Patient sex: F
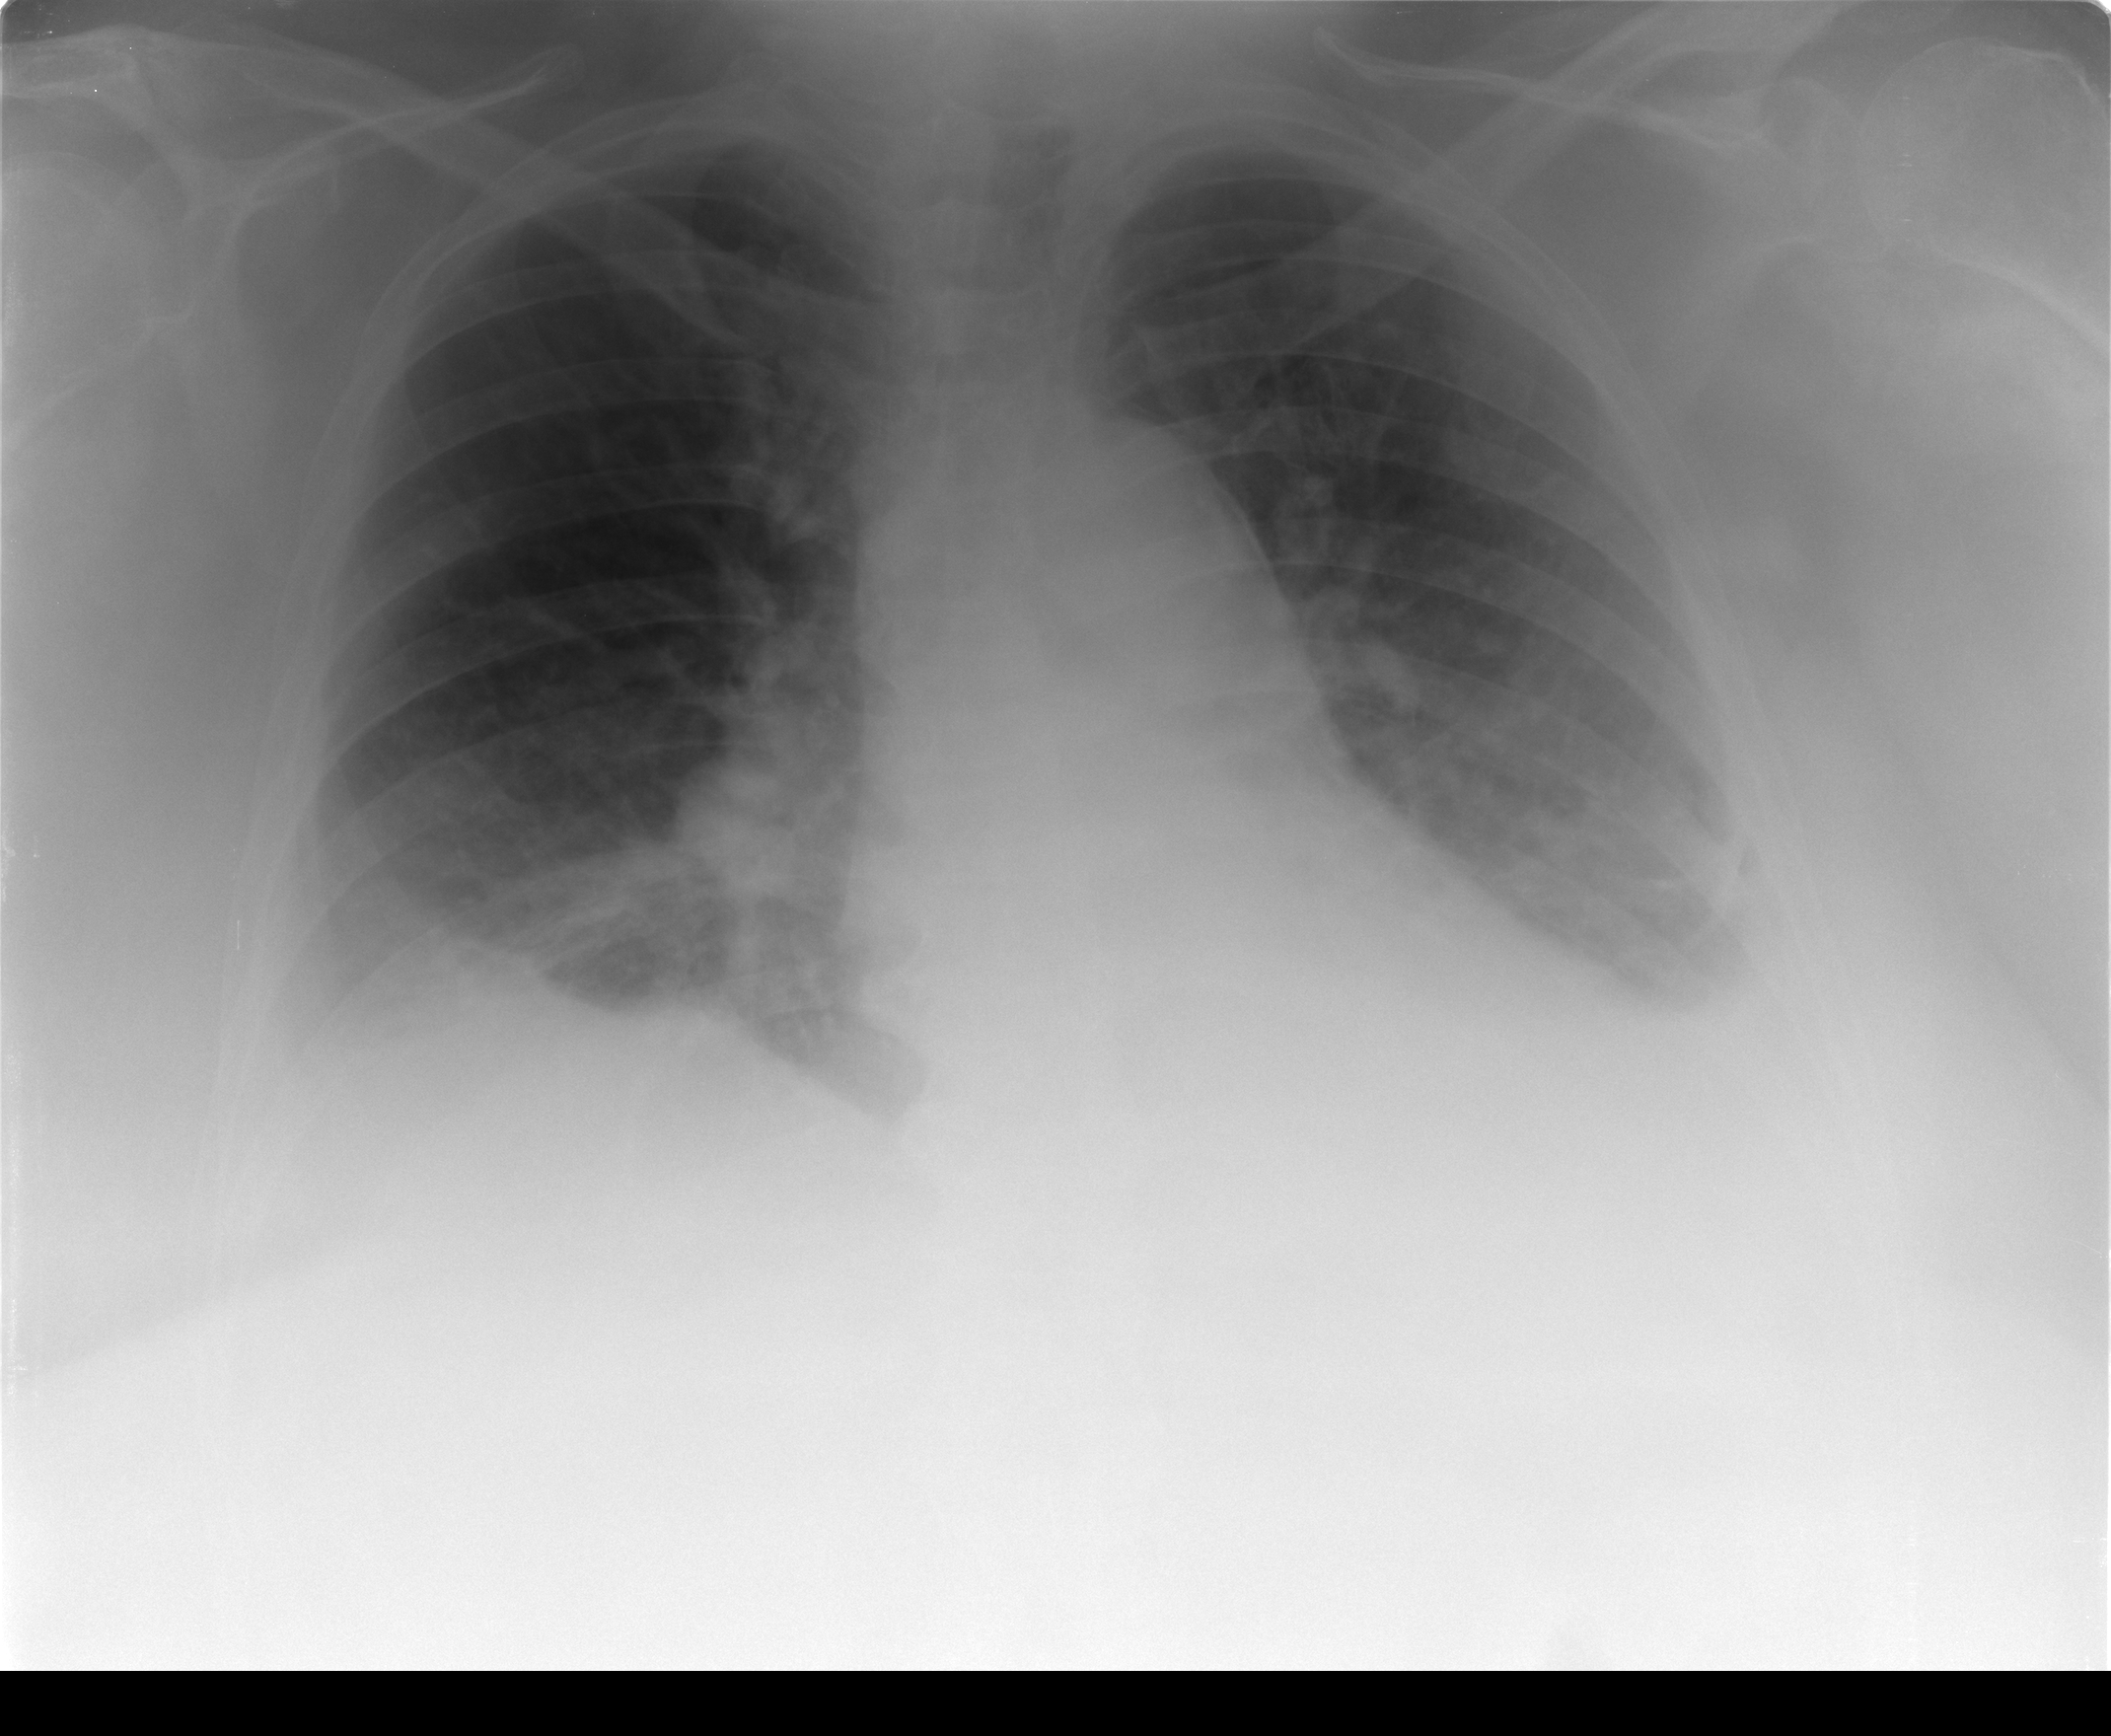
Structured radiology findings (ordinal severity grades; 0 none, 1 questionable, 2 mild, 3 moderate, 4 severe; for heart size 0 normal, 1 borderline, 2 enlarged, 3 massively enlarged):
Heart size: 2
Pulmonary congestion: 1
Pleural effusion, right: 2
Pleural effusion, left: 2
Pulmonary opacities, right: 0
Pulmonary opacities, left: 0
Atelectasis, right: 2
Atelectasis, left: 2